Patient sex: M
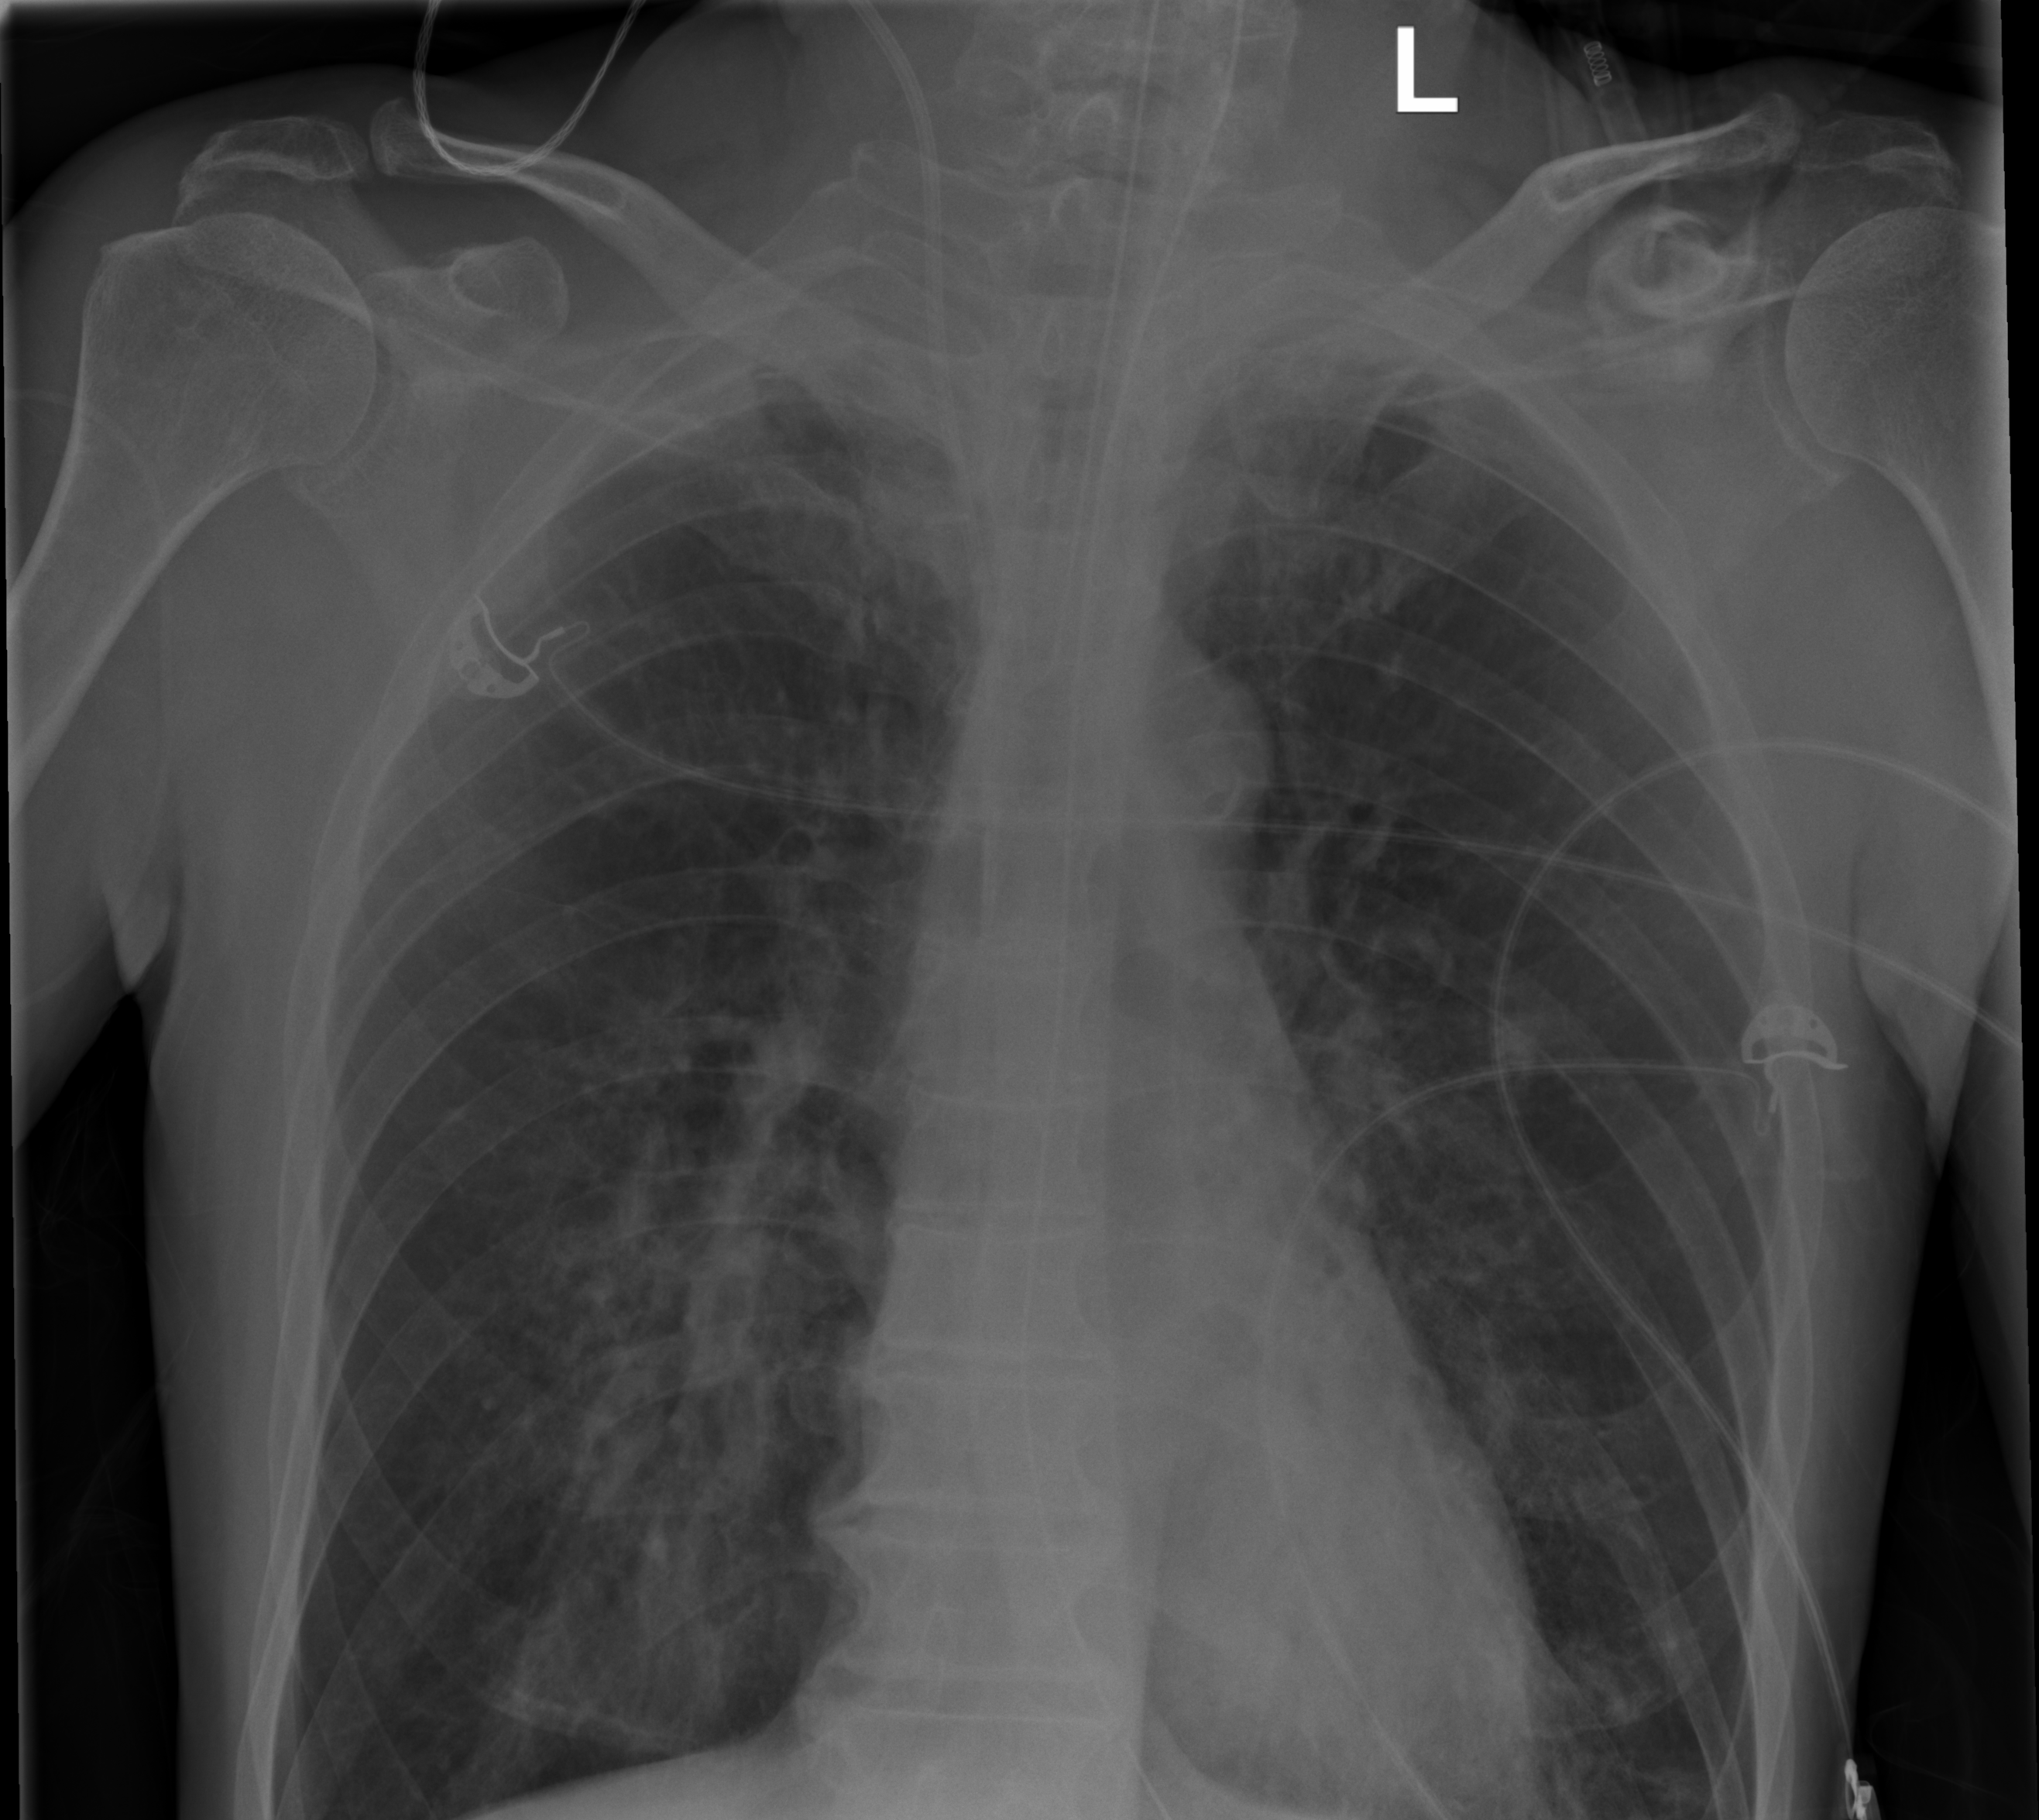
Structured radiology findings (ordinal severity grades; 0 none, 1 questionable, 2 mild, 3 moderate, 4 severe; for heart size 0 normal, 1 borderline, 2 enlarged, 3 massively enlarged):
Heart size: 0
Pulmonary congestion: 0
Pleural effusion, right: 0
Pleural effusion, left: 0
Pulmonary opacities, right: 2
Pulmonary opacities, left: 1
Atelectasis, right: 2
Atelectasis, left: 1